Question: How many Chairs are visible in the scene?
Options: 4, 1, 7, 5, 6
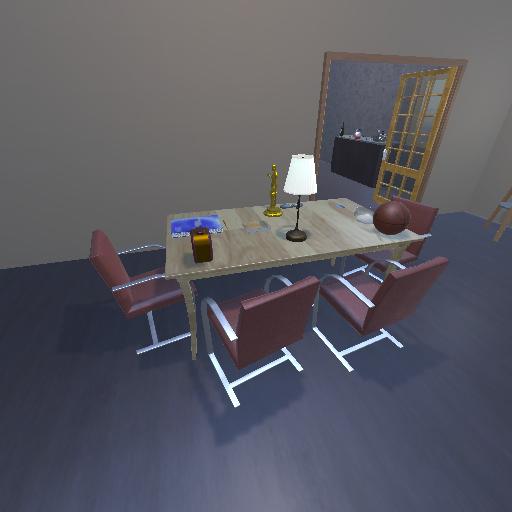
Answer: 4